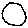
Label: circle